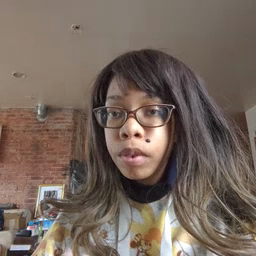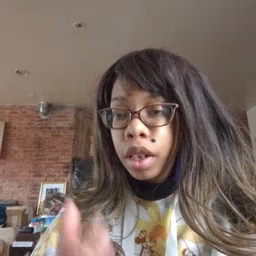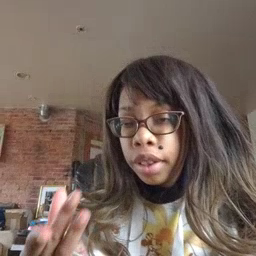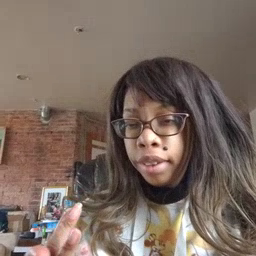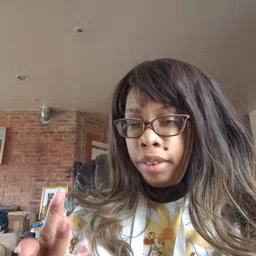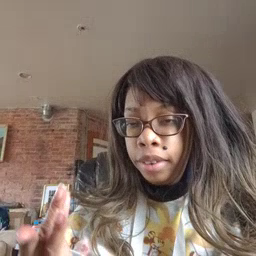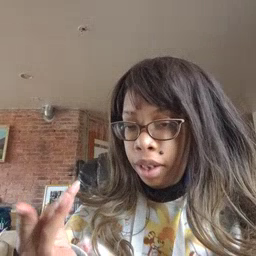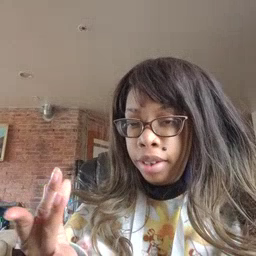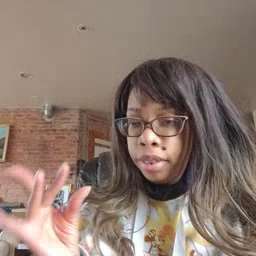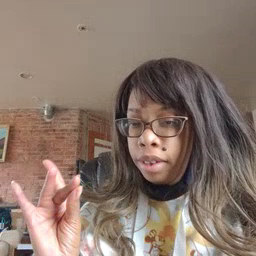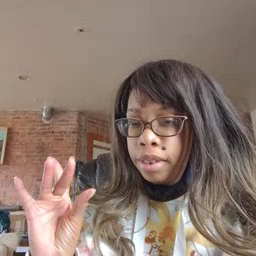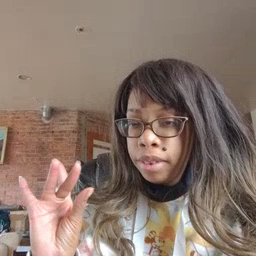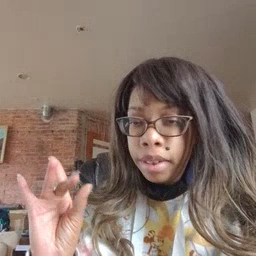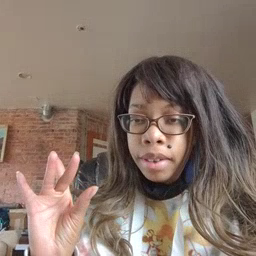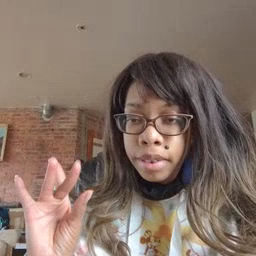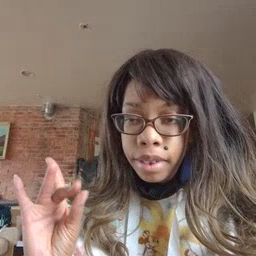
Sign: sticky